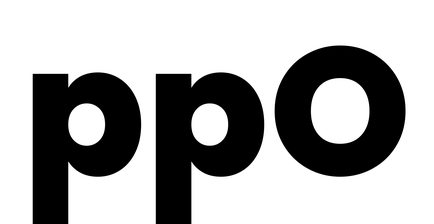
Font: Poppins-ExtraBold